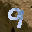
Label: 9